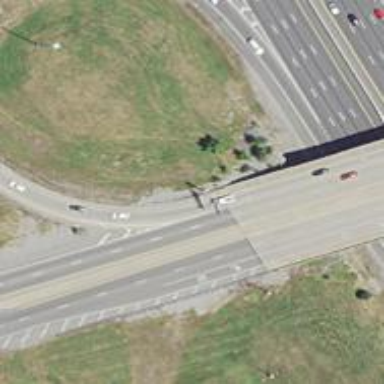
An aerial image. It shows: Bridge on trunk expressway.